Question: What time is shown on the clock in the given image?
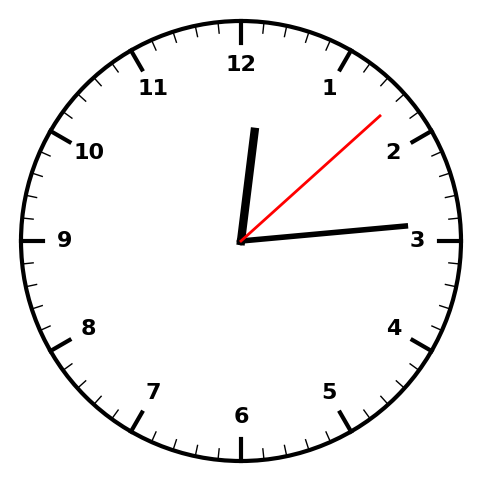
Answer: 12:14:08